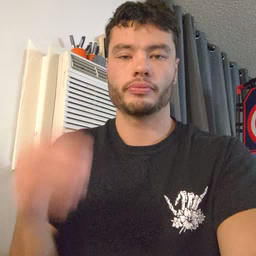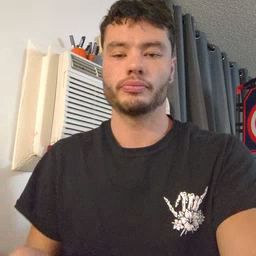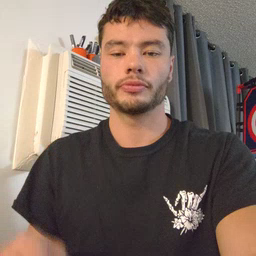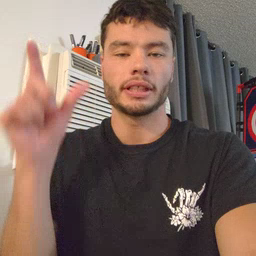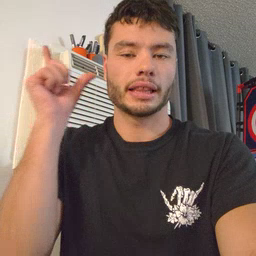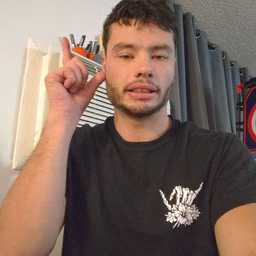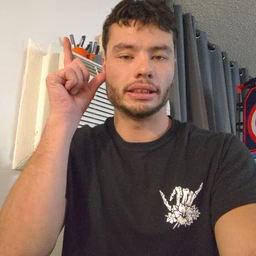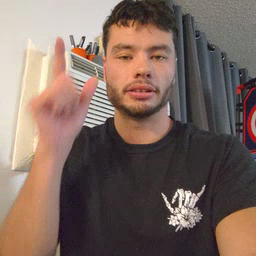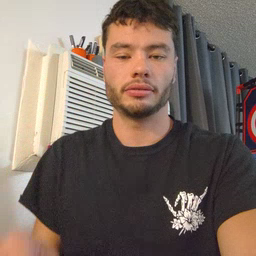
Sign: listen